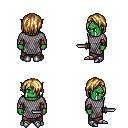
a pixel art fantasy rpg character, male body template, orc, green skin, chain mail, robe skirt, blonde bangs hairstyle, cloth bracers, metal boots, dagger, four views (front, back, left, right), 2x2 character sprite sheet, small pixel art, hard edges, no anti-aliasing